Interaction volume radius: 5 \u00c5
Interaction volume height: 10 \u00c5
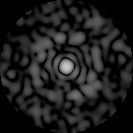
Disorder parameter: 0.8005